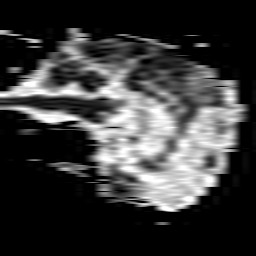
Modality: ADC
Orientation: sagittal
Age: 75
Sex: male
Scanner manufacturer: philips
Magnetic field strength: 1.5 T
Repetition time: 4.656 s
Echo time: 0.07764 s